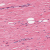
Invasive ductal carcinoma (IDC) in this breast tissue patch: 0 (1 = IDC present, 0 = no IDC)